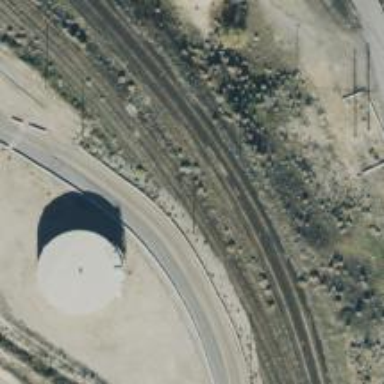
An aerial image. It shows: Unused railway yard.